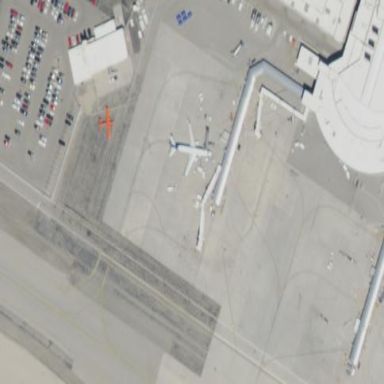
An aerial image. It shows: Terminal building located at airport.